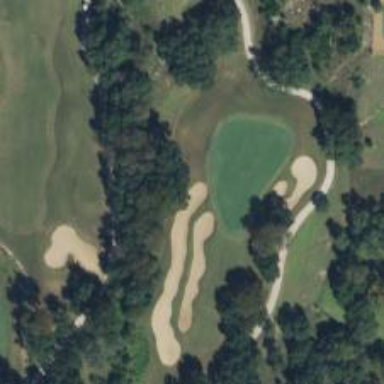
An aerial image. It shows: Golf hole.